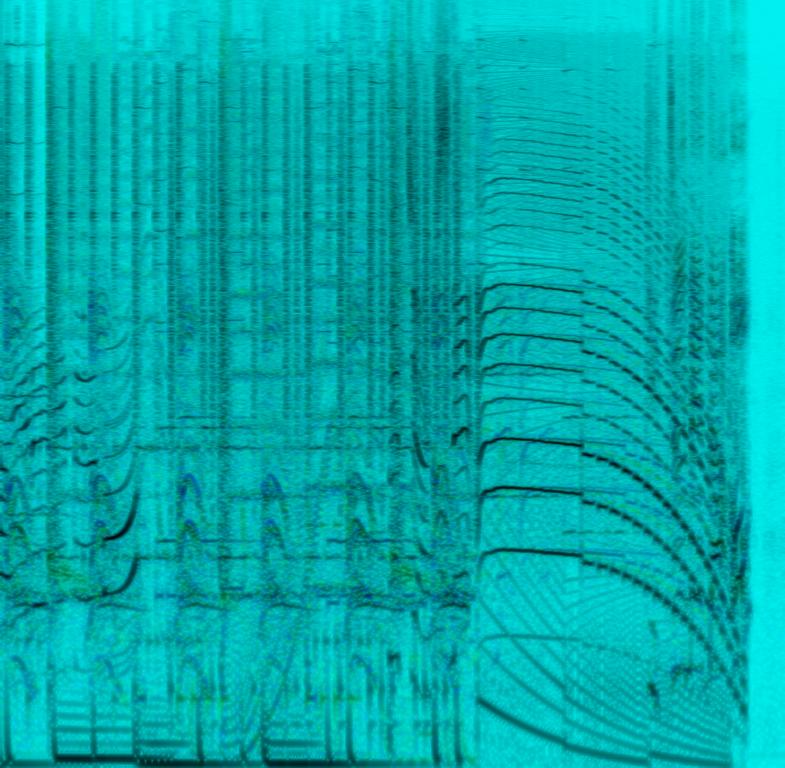
A female vocalist sings this powerful Hard rock song. The tempo is medium fast with a vigorous electric guitar feedback, synthesiser articulation and electronic arrangement. The song is youthful, powerful, intense, boisterous, compelling, psychedelic, boomy , punchy and impactful. This song is a Hard Rock/heavy Metal song.